Question: I have a class called 'WageInfo' and it has composition relationships with 'Earning' and 'Deduction' classes. So I implement this as follows...
'''
class WageInfo
{
int ID {get; set;}
Earning E = new Earning();
Deduction D = new Deduction();
}
'''
I know that I havent initialized these object inside the 'WageInfo' constructor so it is not possible to pass parameters to 'Earning' and 'Deduction's' constructors.
Other than that, can this be considered as composition? Any other flaws in this approach?
More details about classes
'''
class Earning
{
int ID {get; set;}
Decimal Amount {get; set;}
DateTime Period {get; set;}
}
class Deduction
{
int ID {get; set;}
Decimal Amount {get; set;}
DateTime Period {get; set;}
String Remarks {get; set;}
}
'''
And Im accessing these properties as follows...
In Program.cs
'''
WageInfo WI= new WageInfo();
WI.E.Amount= 1000;
'''
My class relationships are like this...

'WageInfo' may have many 'Earnings', 'Deduction's and 'WageBalances'. So my 'PrepareEarnings()' in 'WageManager' class is as follows...
'''
public List<Earning> PrepareEarnings(DateTime wagePeriodStartDate, DateTime wagePeriodEndDate)
{
return GetEarningsToList(wagePeriodStartDate,wagePeriodEndDate);
}
public List<Earning> GetEarningsToList(DateTime startDate, DateTime endDate)
{
return CalculateEarnings(startDate,endDate).Rows.OfType<DataRow>().Select(CreateEarnings).ToList();
}
private DataTable CalculateEarnings(DateTime startDate, DateTime endDate)
{
return _DataService.GetEarnings(startDate,endDate);
}
private Earning CreateEarnings(DataRow row)
{
WageInfo wageInfo = new WageInfo();
wageInfo.Earning.EmployeeID = row[0] == DBNull.Value ? 0 : Convert.ToInt32(row[0]);
wageInfo.Earning.WorkDays = row[2] == DBNull.Value ? 0 : Convert.ToInt32(row[2]);
//
return wageInfo.Earning;
}
'''
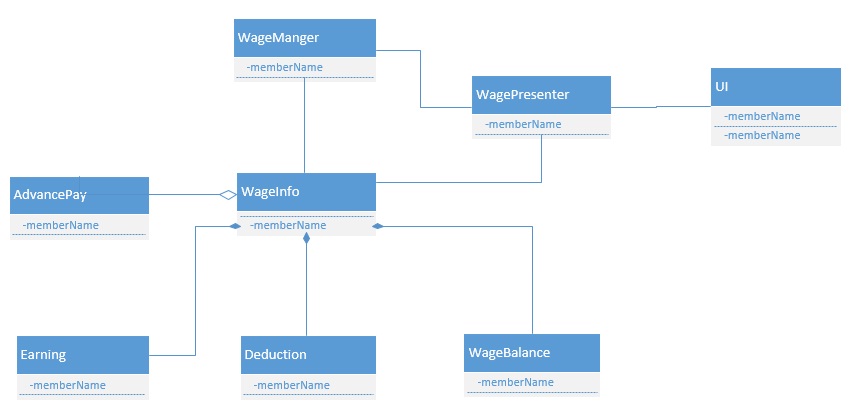
Answer: An association is composition when a object (here WageInfo) fully controls the lifecycle of the object (E, D).
E and D are definitelly created in WageInfo, so it is ok for a composition. I suppose they will also be deleted from the WageInfo, so that's pretty enough to say that the relationship is composition.
In adition they should not be directly visible from outside of the containing object (private data members).
You should make E and D private members in order to make the composition cleaner. At least a getter would do the job. This is not mandatory however, the lifecycle control is fundamental.